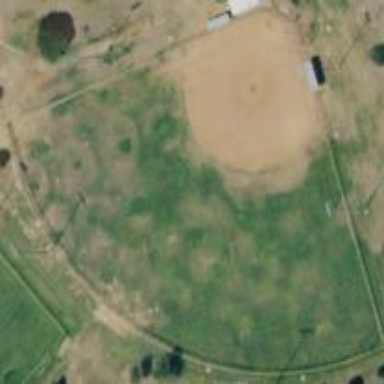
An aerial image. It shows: Baseball pitch for leisure land.